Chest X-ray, PA view. Patient: 34 years old, sex M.
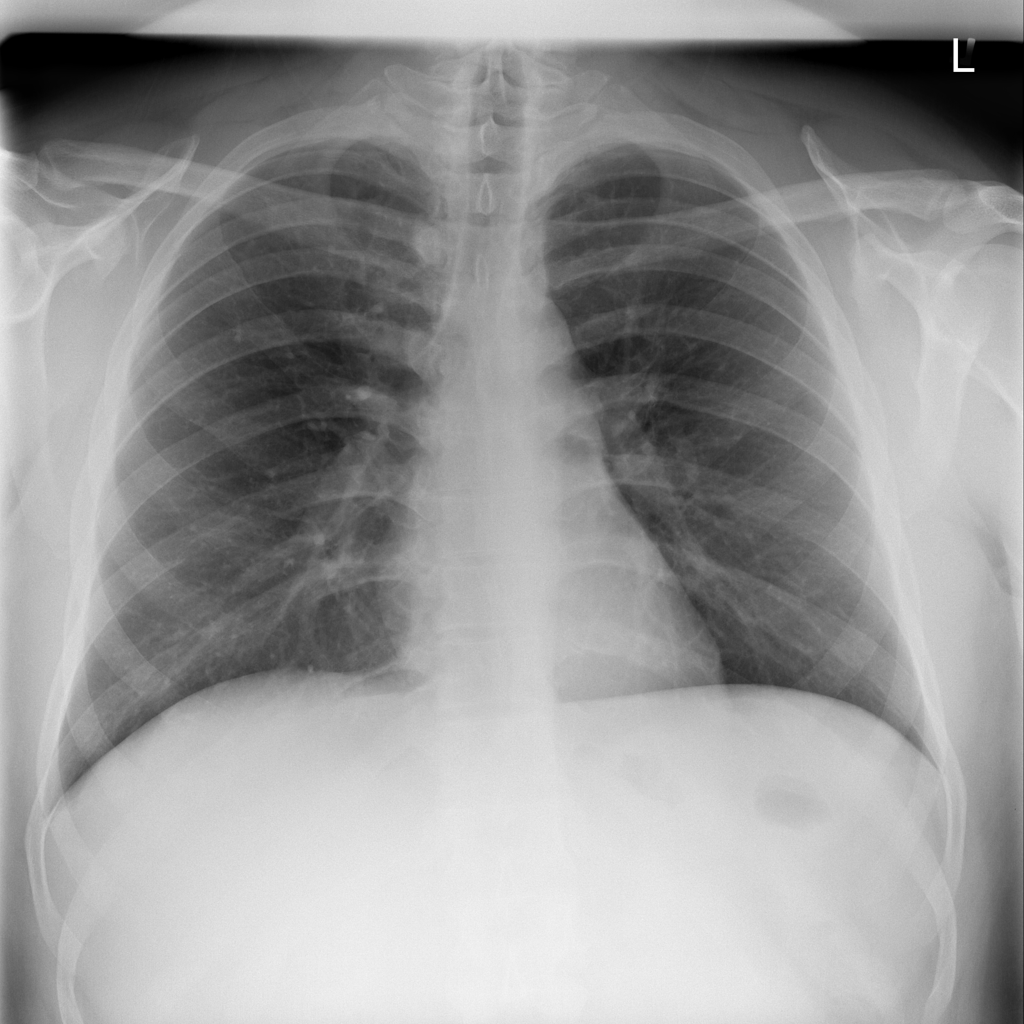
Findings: No Finding